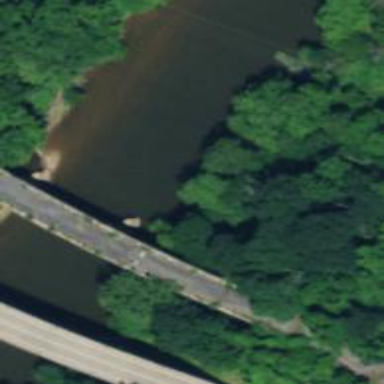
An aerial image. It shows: Footway bridge.